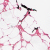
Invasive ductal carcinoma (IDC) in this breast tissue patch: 0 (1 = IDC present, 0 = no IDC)